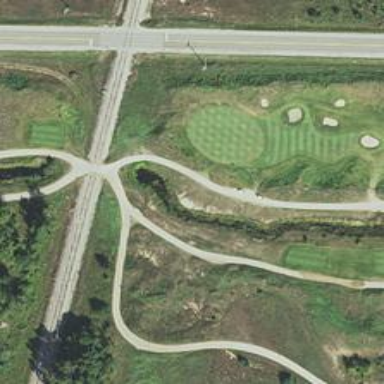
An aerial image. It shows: View of golf hole.